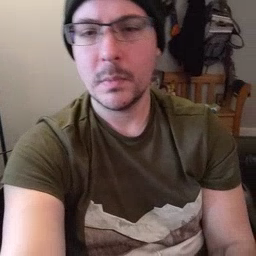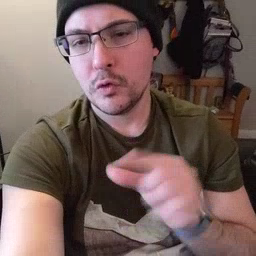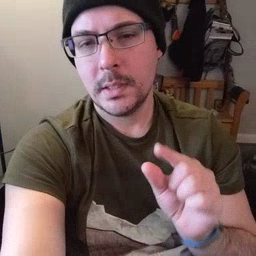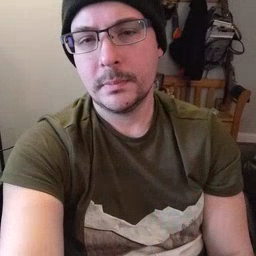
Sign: green